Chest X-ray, AP view. Patient: 11 years old, sex F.
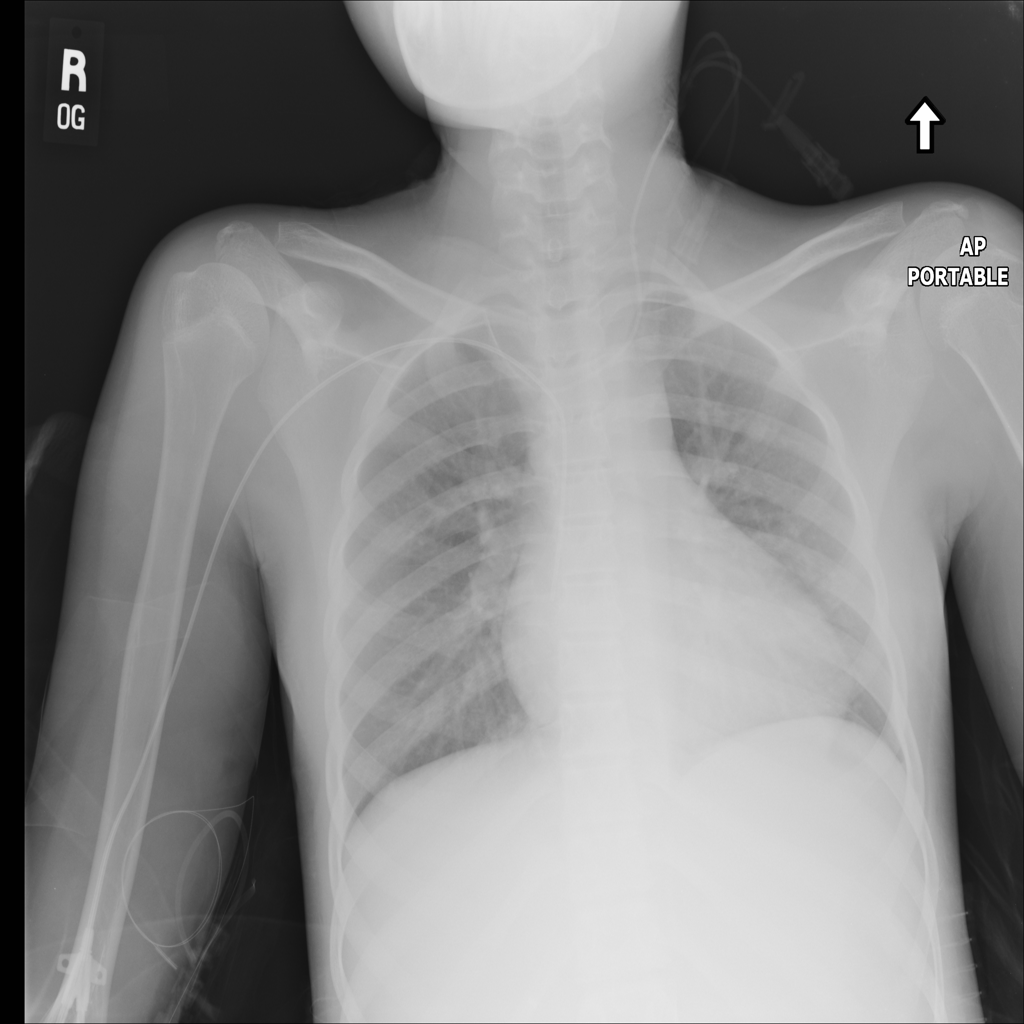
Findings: No Finding